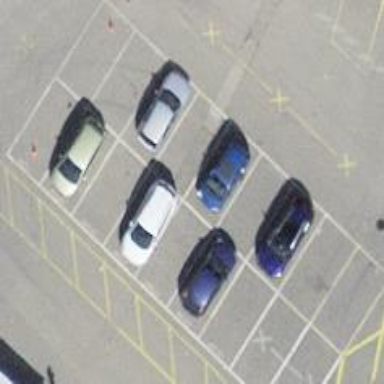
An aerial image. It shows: Parking area with surface.